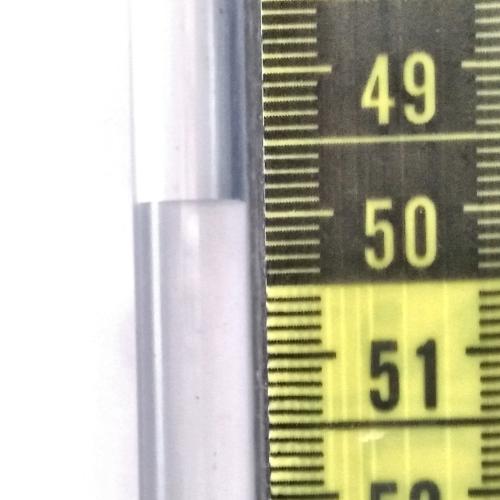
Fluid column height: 49.9 cm